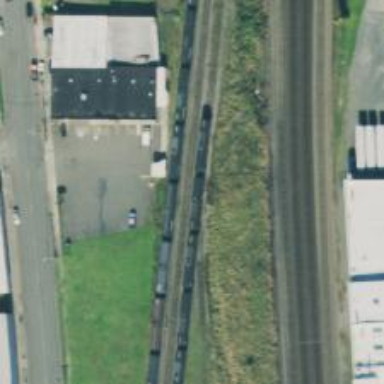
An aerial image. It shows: Railway siding with rails.